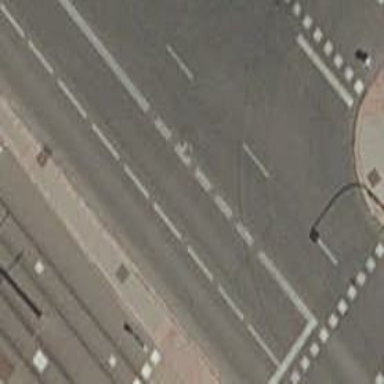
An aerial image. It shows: Road with traffic signals for signaling.